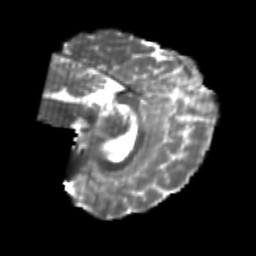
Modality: T2w
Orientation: sagittal
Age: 22
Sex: female
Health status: healthy
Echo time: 0.074 s